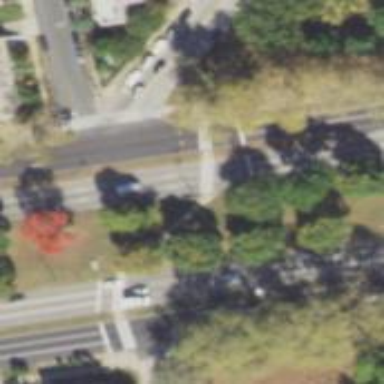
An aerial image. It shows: Zebra crossing on the road.